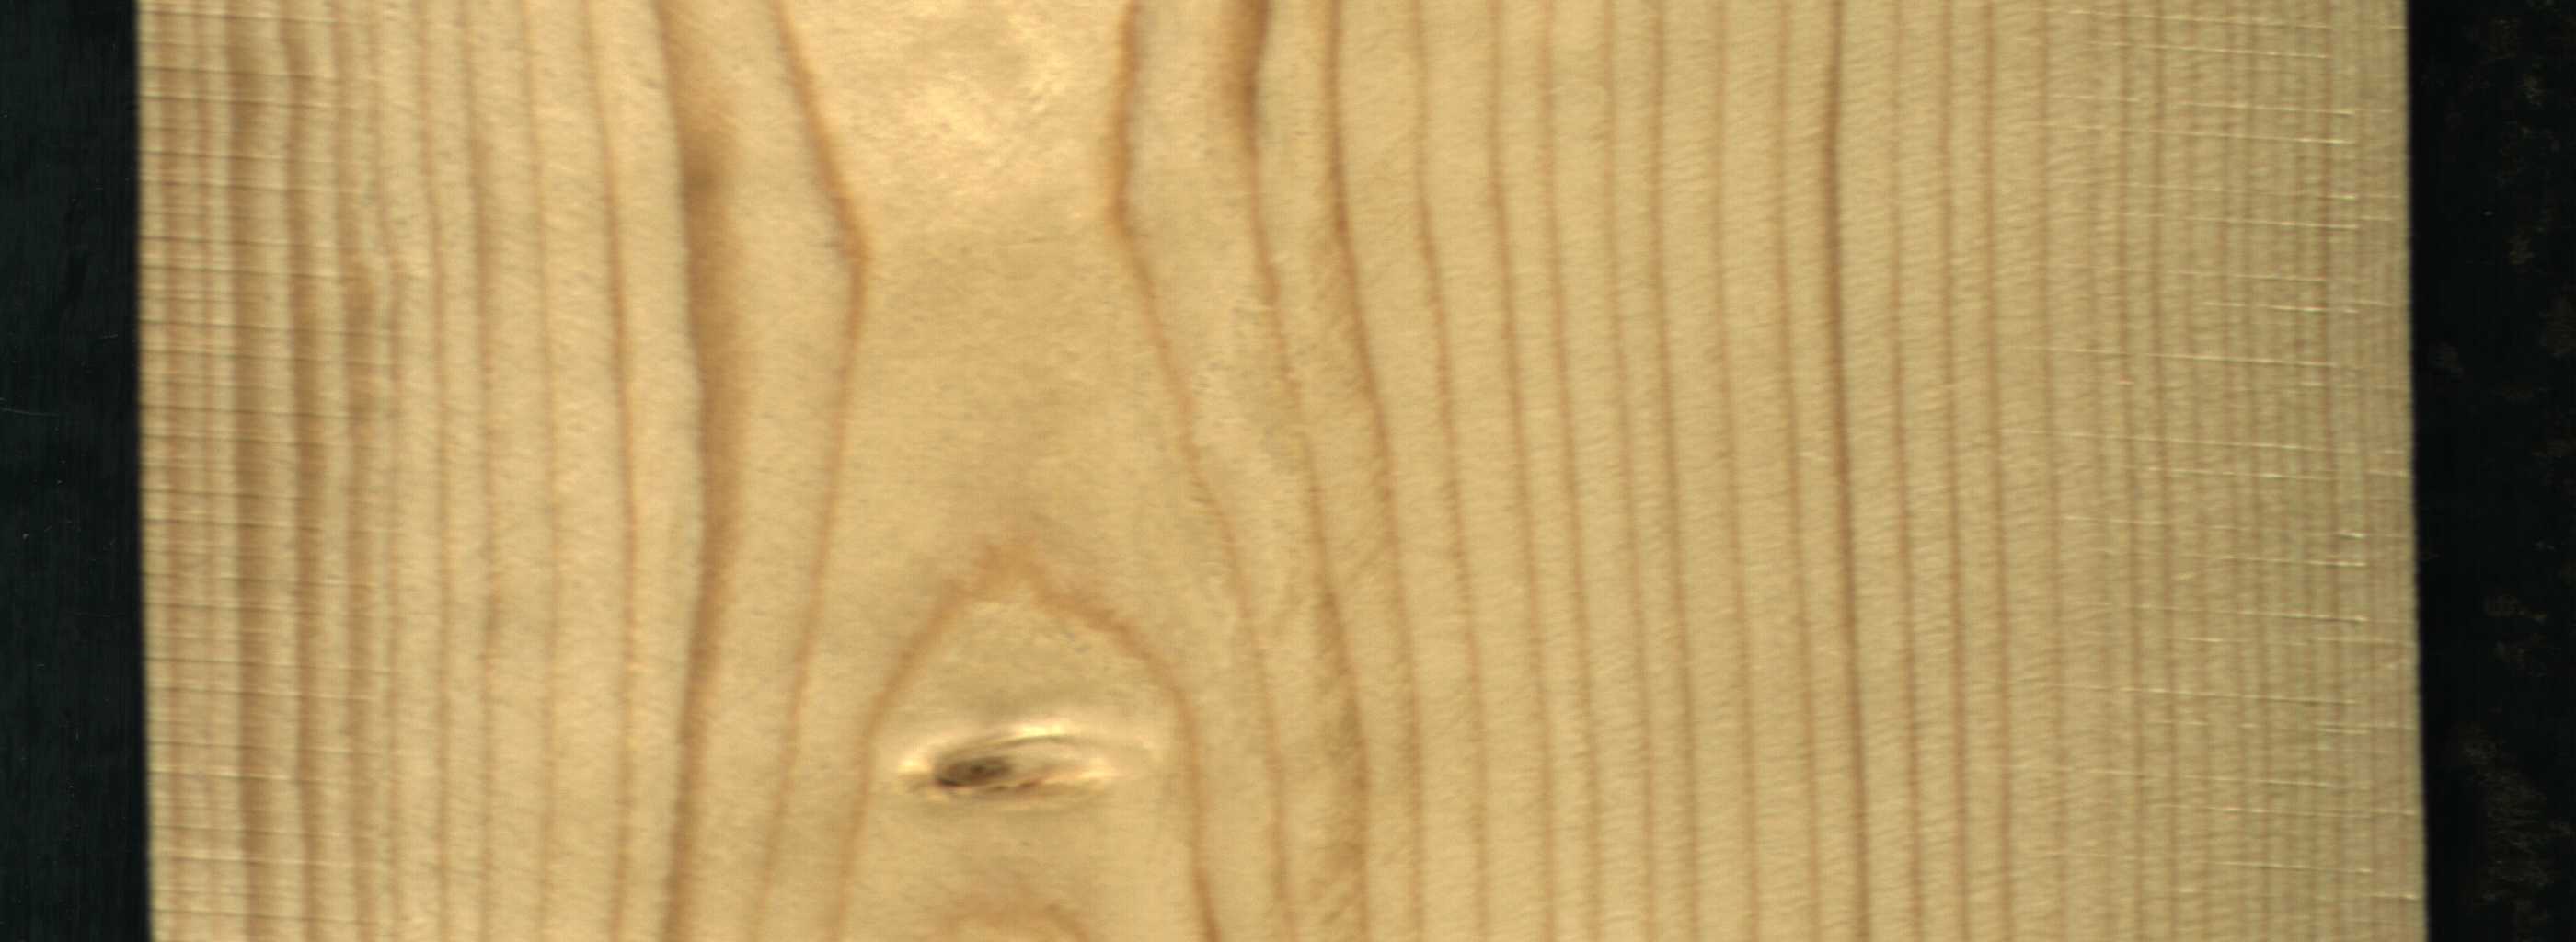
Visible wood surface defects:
Live_Knot